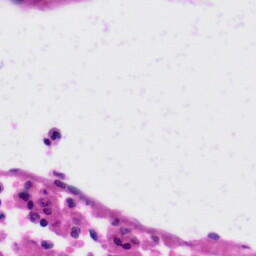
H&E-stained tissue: Liver